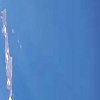
Label: water